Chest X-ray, PA view. Patient: 11 years old, sex F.
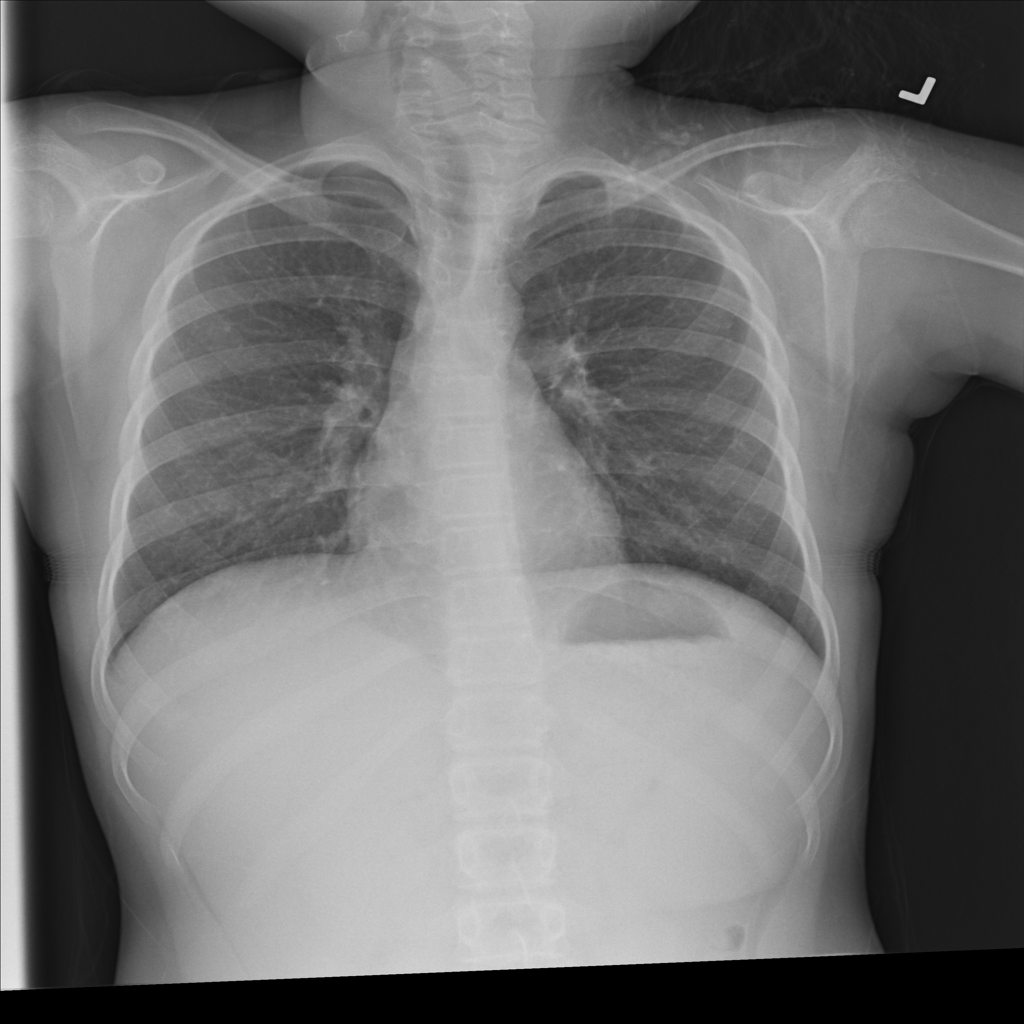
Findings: No Finding